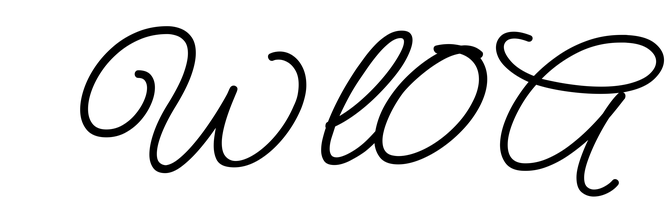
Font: MeowScript-Regular